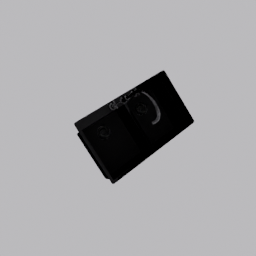
Label: appliances